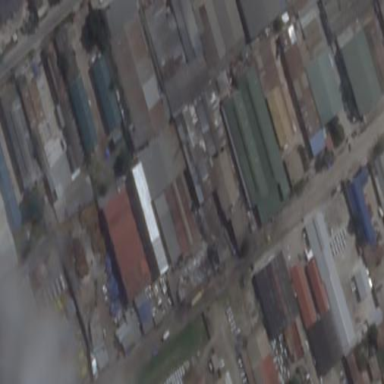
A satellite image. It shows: Industrial area.